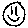
Label: smiley face